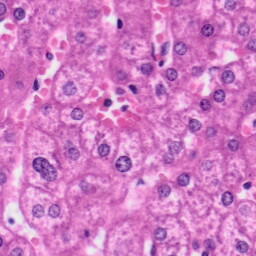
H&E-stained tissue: Liver